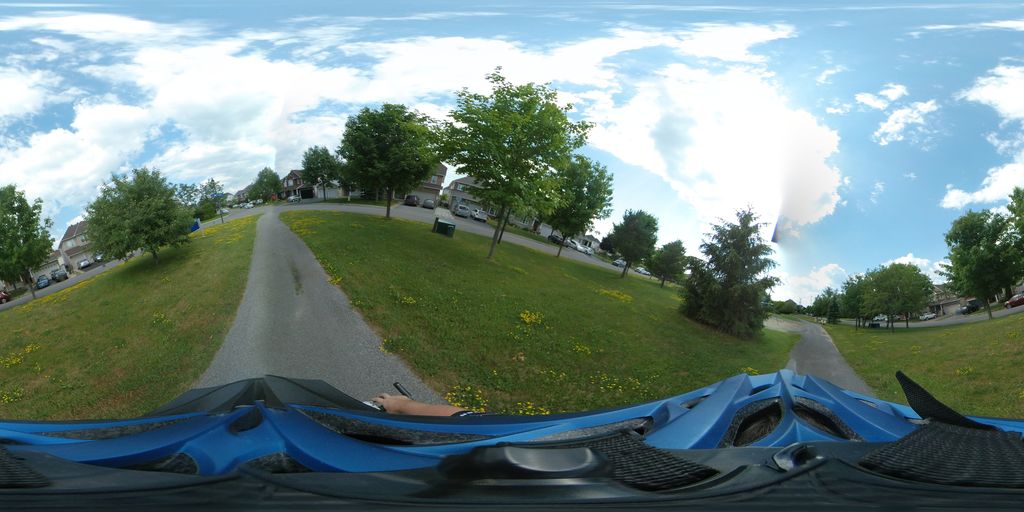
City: ottawa-gatineau